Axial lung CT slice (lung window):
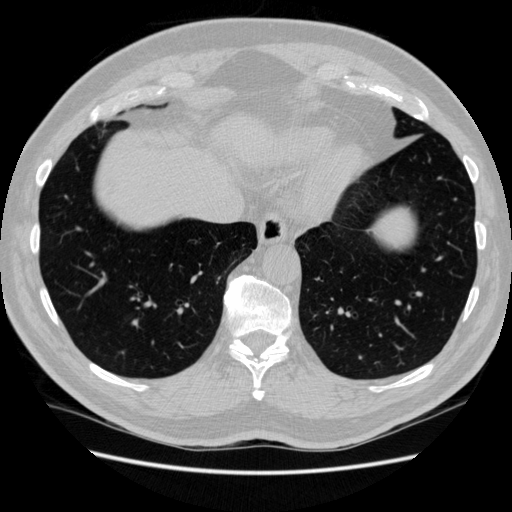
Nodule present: no